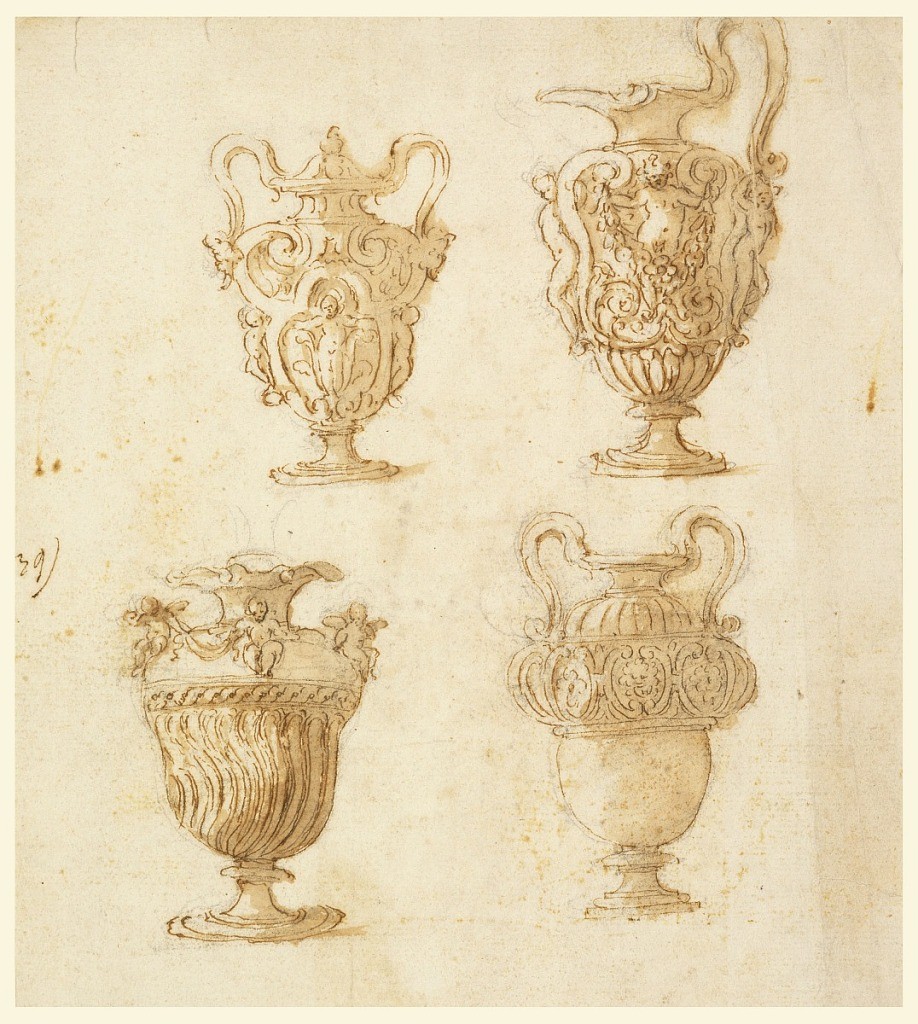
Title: Design for an Urn, a Pitcher, Vases
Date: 1620–40
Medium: Black chalk, pen and ink, bistre on paper
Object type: Drawing
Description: Top row, an urn with two handles, showing nude figures standing in calices in panels formed by scrolls; a pitcher with hand at right, depicting scrolls and nude figures on body with frontal figure holding a festoon. Bottom row, vase with curved flutes at bottom, with figures sitting upon shoulder; two-handled vase with undecorated body, crest frieze surrounding upper section.